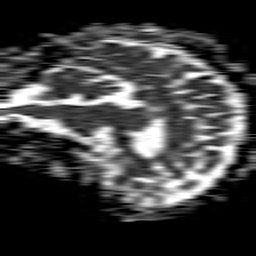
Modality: ADC
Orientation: sagittal
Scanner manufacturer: philips
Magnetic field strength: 1.5 T
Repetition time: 4.6 s
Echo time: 0.08517 s